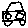
Label: car